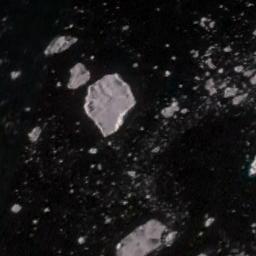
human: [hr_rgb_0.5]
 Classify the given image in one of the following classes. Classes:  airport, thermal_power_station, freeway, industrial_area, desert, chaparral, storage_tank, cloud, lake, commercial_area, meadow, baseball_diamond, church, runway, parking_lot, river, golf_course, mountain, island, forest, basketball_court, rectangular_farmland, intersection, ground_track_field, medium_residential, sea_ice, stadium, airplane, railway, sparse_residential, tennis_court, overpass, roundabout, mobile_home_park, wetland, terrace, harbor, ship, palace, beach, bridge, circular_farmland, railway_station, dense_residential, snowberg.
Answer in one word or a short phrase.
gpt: sea_ice